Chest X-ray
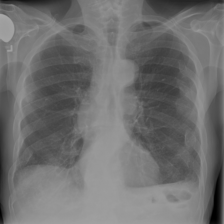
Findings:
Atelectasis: negative
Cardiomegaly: negative
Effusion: negative
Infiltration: negative
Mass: negative
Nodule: positive
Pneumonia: negative
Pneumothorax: negative
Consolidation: negative
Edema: negative
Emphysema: negative
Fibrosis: negative
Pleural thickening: negative
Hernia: negative